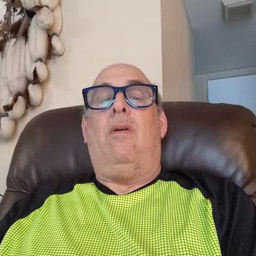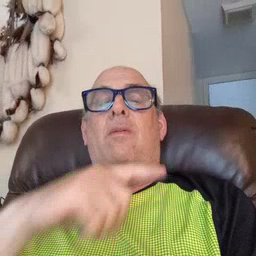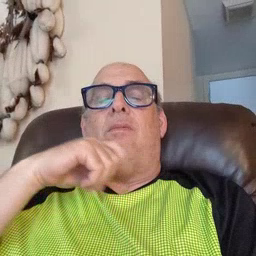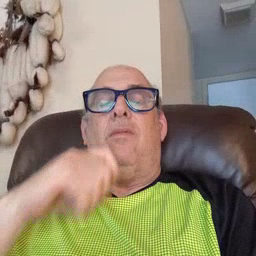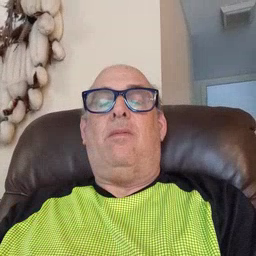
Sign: dry